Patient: sex M, age 57
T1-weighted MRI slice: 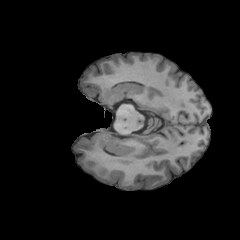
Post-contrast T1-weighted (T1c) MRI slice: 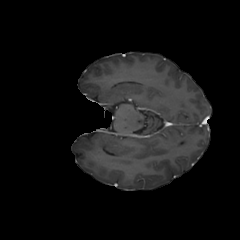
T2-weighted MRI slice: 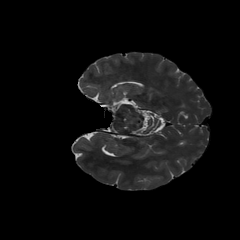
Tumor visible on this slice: no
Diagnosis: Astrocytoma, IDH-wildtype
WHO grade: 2